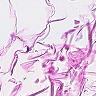
Metastatic tissue present: no